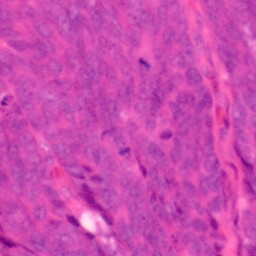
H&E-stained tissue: Colon